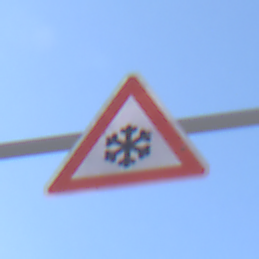
Verkehrszeichen: SchneeOderEisglaette
Umgebung: Outdoor, Suburban
Tageszeit: MorningAfternoon
Wetter: PartlyCloudy
Licht: Natural
Jahreszeit: NotSpecified
Kontrast: HighContrast